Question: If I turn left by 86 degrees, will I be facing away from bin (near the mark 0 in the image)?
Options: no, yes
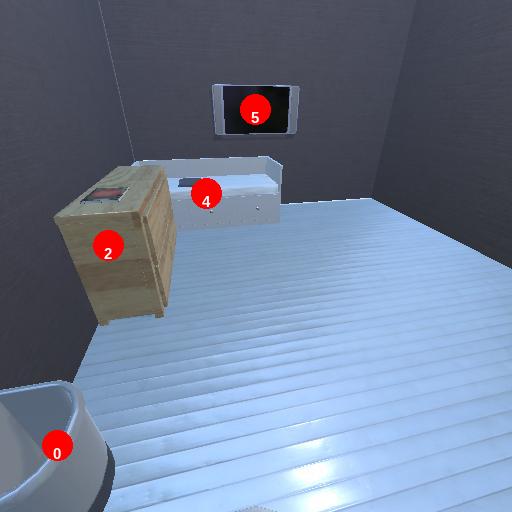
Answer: no